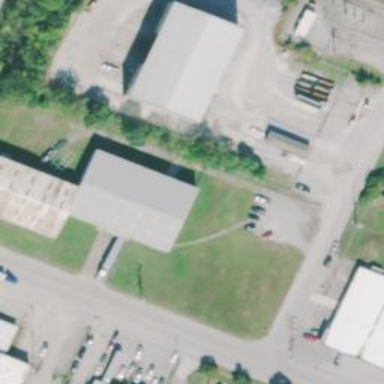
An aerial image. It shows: Office building.